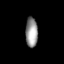
Tissue: lung
Cell type: Endothelial cells
Senescence score: 0.5453
Nuclear area (px): 359
Mean DAPI intensity: 148.646